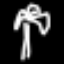
Label: palm tree